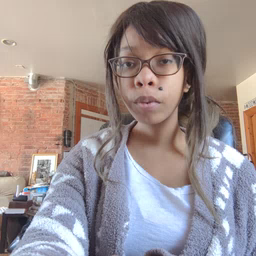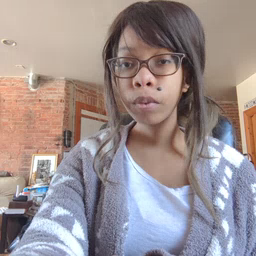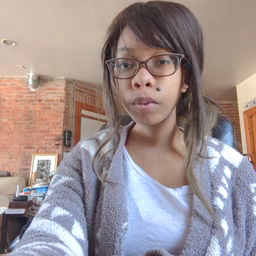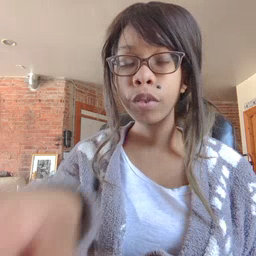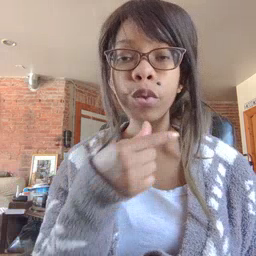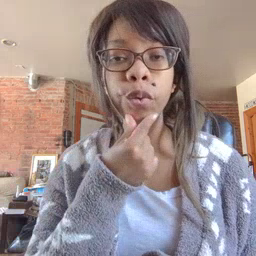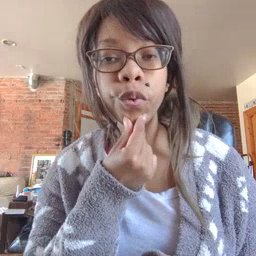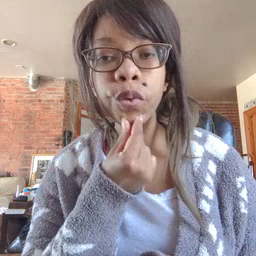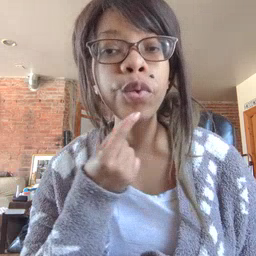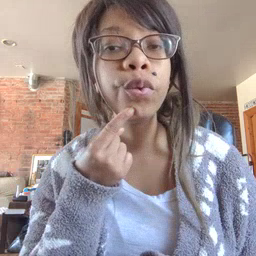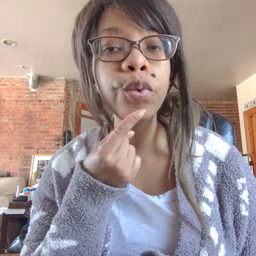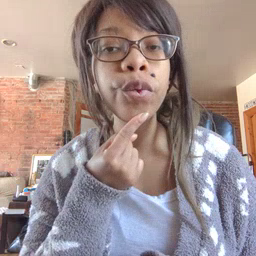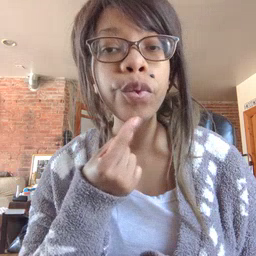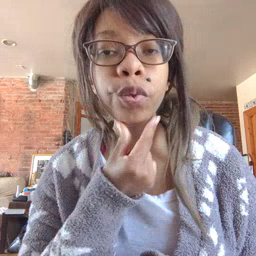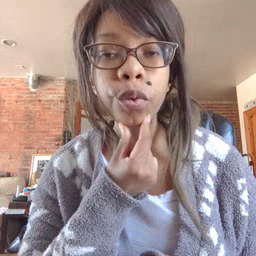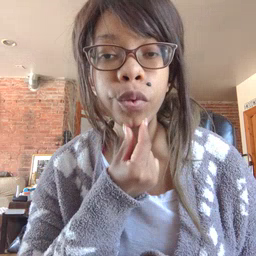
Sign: chin